Field crop: maize
Growth stage: 2
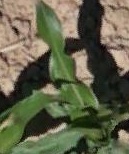
Species: maize